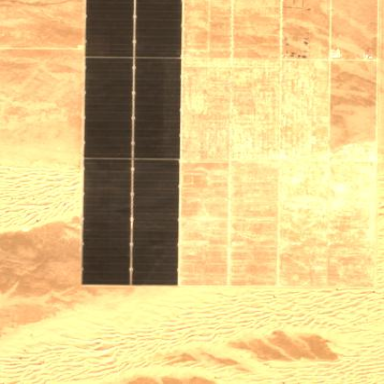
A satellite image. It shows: Solar power plant.